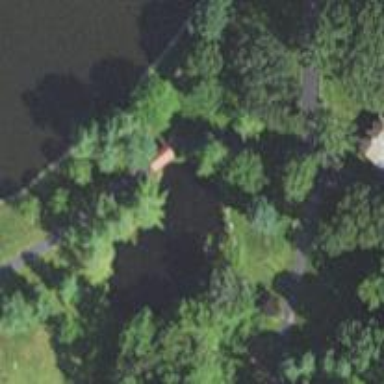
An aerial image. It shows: Covered driveway bridge.